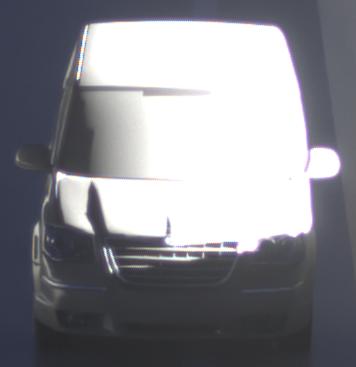
Make: Chrysler
Model: Grand Voyager 3.8
Detailed model: Grand Voyager
Model produced from: 2008/03
Model produced until: 2010/12
Doors: 5
Color: gray
Road condition: wet road
Daytime: sunrise or sunset
Contrast: high contrast